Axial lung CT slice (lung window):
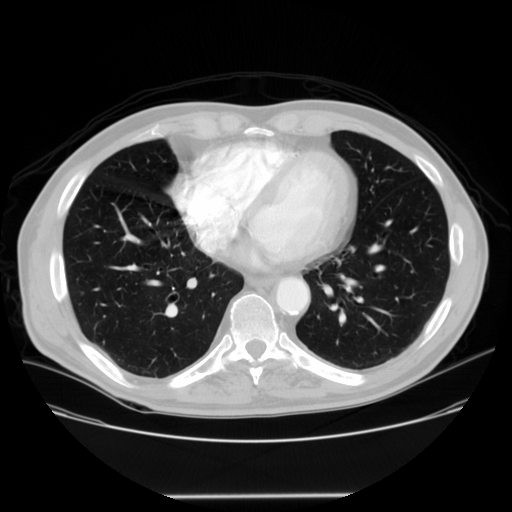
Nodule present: no